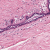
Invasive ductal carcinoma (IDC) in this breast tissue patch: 0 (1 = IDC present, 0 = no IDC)